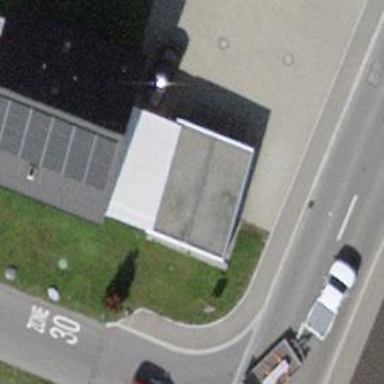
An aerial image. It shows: Garage building.